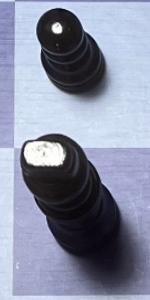
Label: King_Black